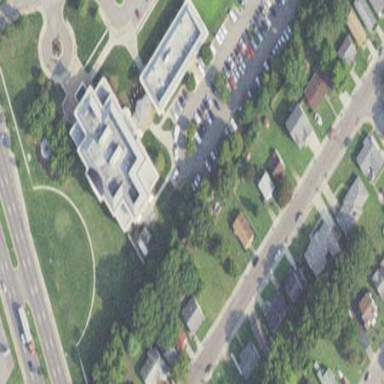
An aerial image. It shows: Commercial building that houses police station.